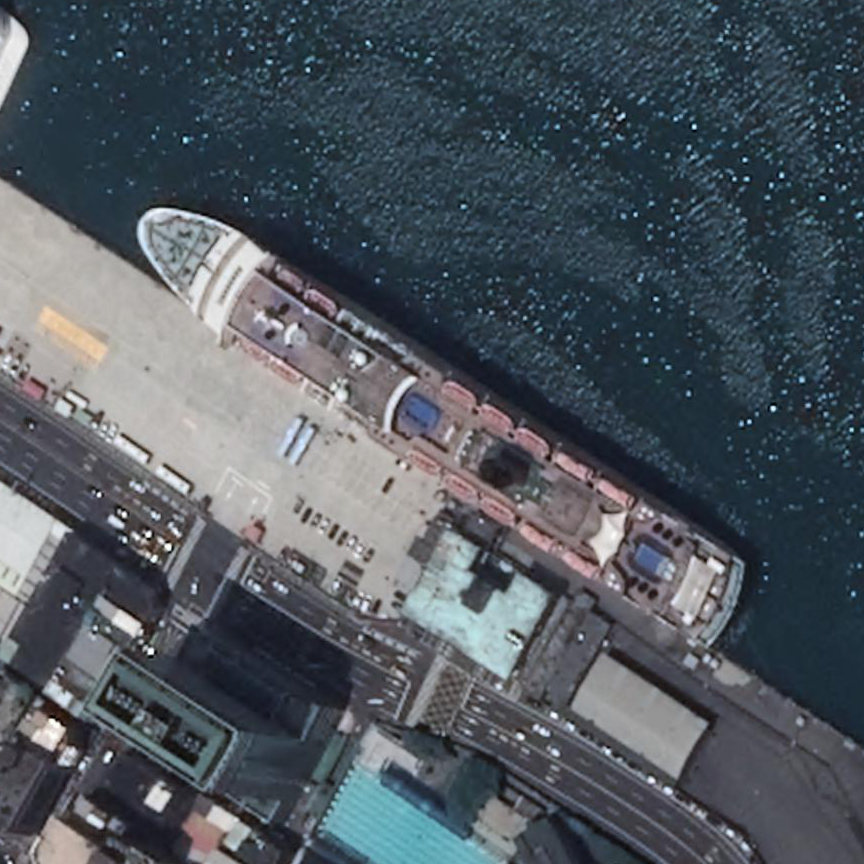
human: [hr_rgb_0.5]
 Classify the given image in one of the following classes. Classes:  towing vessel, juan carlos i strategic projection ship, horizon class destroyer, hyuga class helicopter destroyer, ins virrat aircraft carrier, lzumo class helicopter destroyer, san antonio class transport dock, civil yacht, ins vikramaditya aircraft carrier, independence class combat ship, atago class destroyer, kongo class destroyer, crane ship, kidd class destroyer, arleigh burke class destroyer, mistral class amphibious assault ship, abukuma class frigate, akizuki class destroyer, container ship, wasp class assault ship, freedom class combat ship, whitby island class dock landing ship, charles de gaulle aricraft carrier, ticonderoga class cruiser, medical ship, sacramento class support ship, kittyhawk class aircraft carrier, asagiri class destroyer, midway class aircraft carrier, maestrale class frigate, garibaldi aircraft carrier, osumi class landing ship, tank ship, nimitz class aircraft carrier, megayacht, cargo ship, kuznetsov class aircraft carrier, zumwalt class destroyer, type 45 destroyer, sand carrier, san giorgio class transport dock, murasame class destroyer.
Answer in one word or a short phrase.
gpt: Megayacht